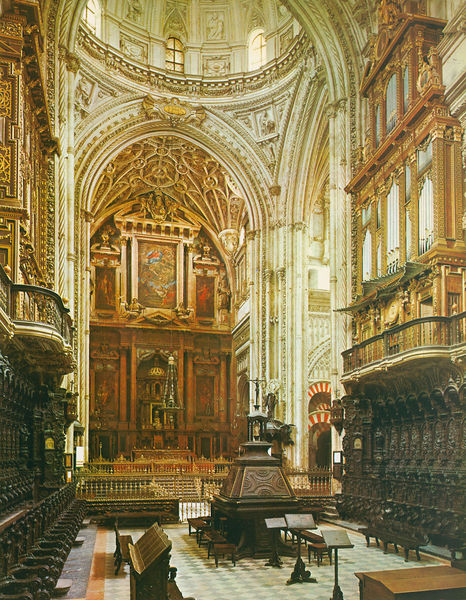
Titel: Die Moschee von Cordoba
Institution: Cordoba
Schlagwörter: holz, laterne, raum, stühle, schachbrettmuster, gitter, kirche, innen, bogen, italien, empore, saal, kuppel, gestühl, stuck, foto, gewölbe, dom, fliesen, altar, hochaltar, schnitzerei, rauten, orgel, kirchenraum, chor, lesepult, wien, absperrung, altarbild, tambour, tabernakel, spätgotik, chorraum, chorgestühl, altarbilder, ambo, pulte, 1550, laterene